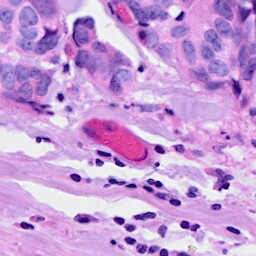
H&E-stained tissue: Breast